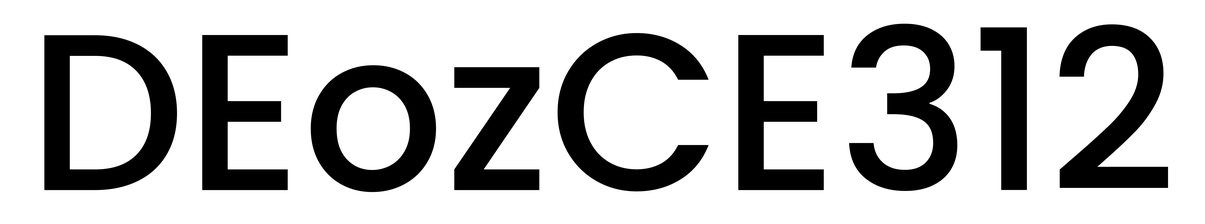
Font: Poppins-Medium